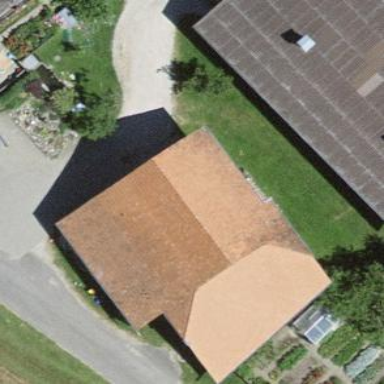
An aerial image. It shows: Rural barn.